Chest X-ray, AP view. Patient: 68 years old, sex M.
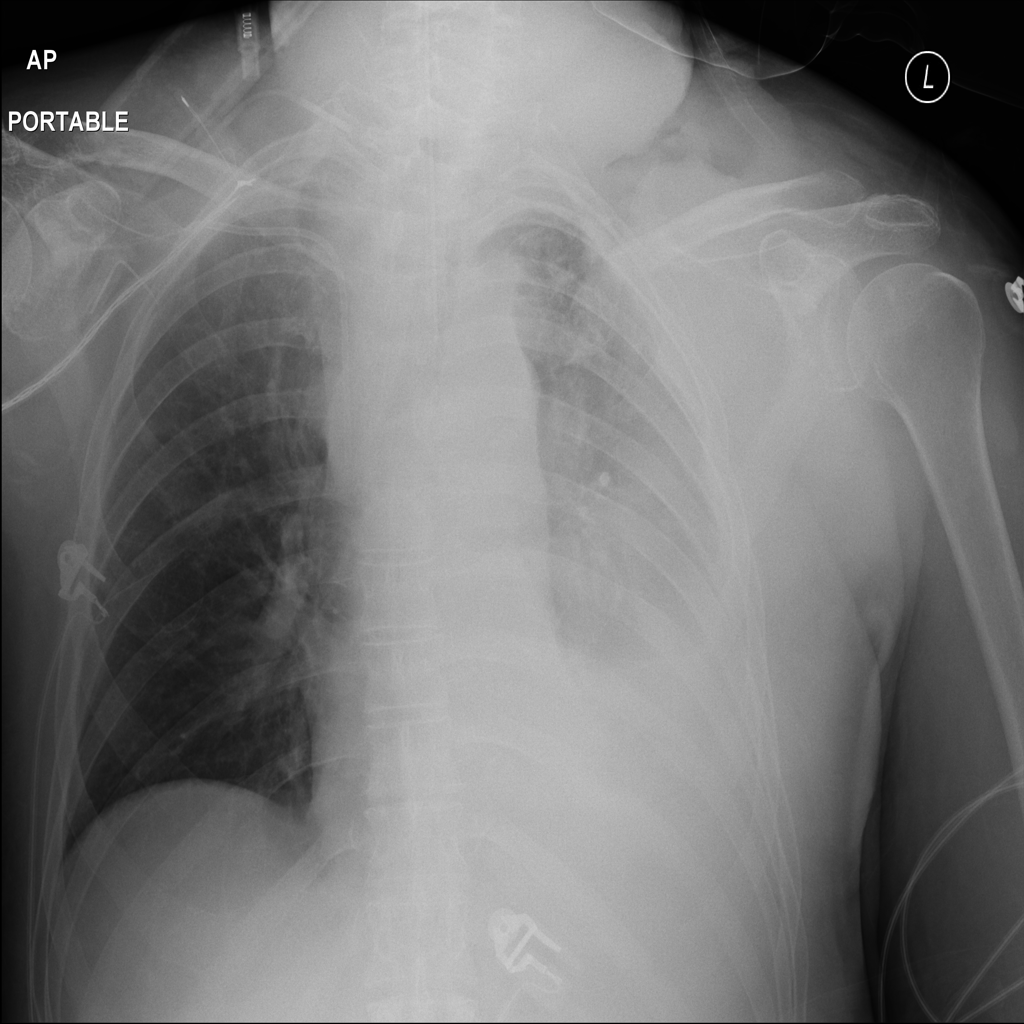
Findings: Effusion